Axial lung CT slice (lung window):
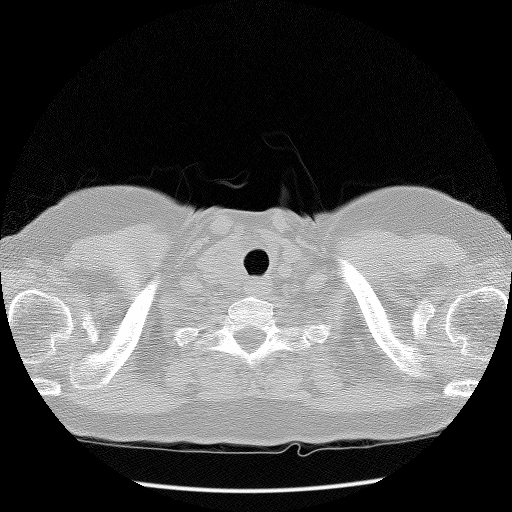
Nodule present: no